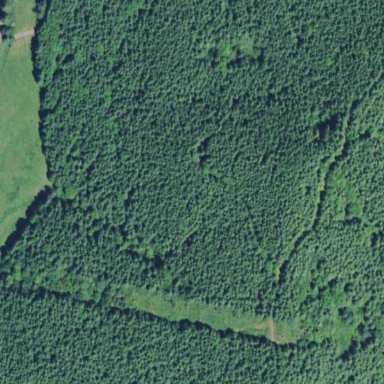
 likely man-made clearing in the landscape."